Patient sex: F
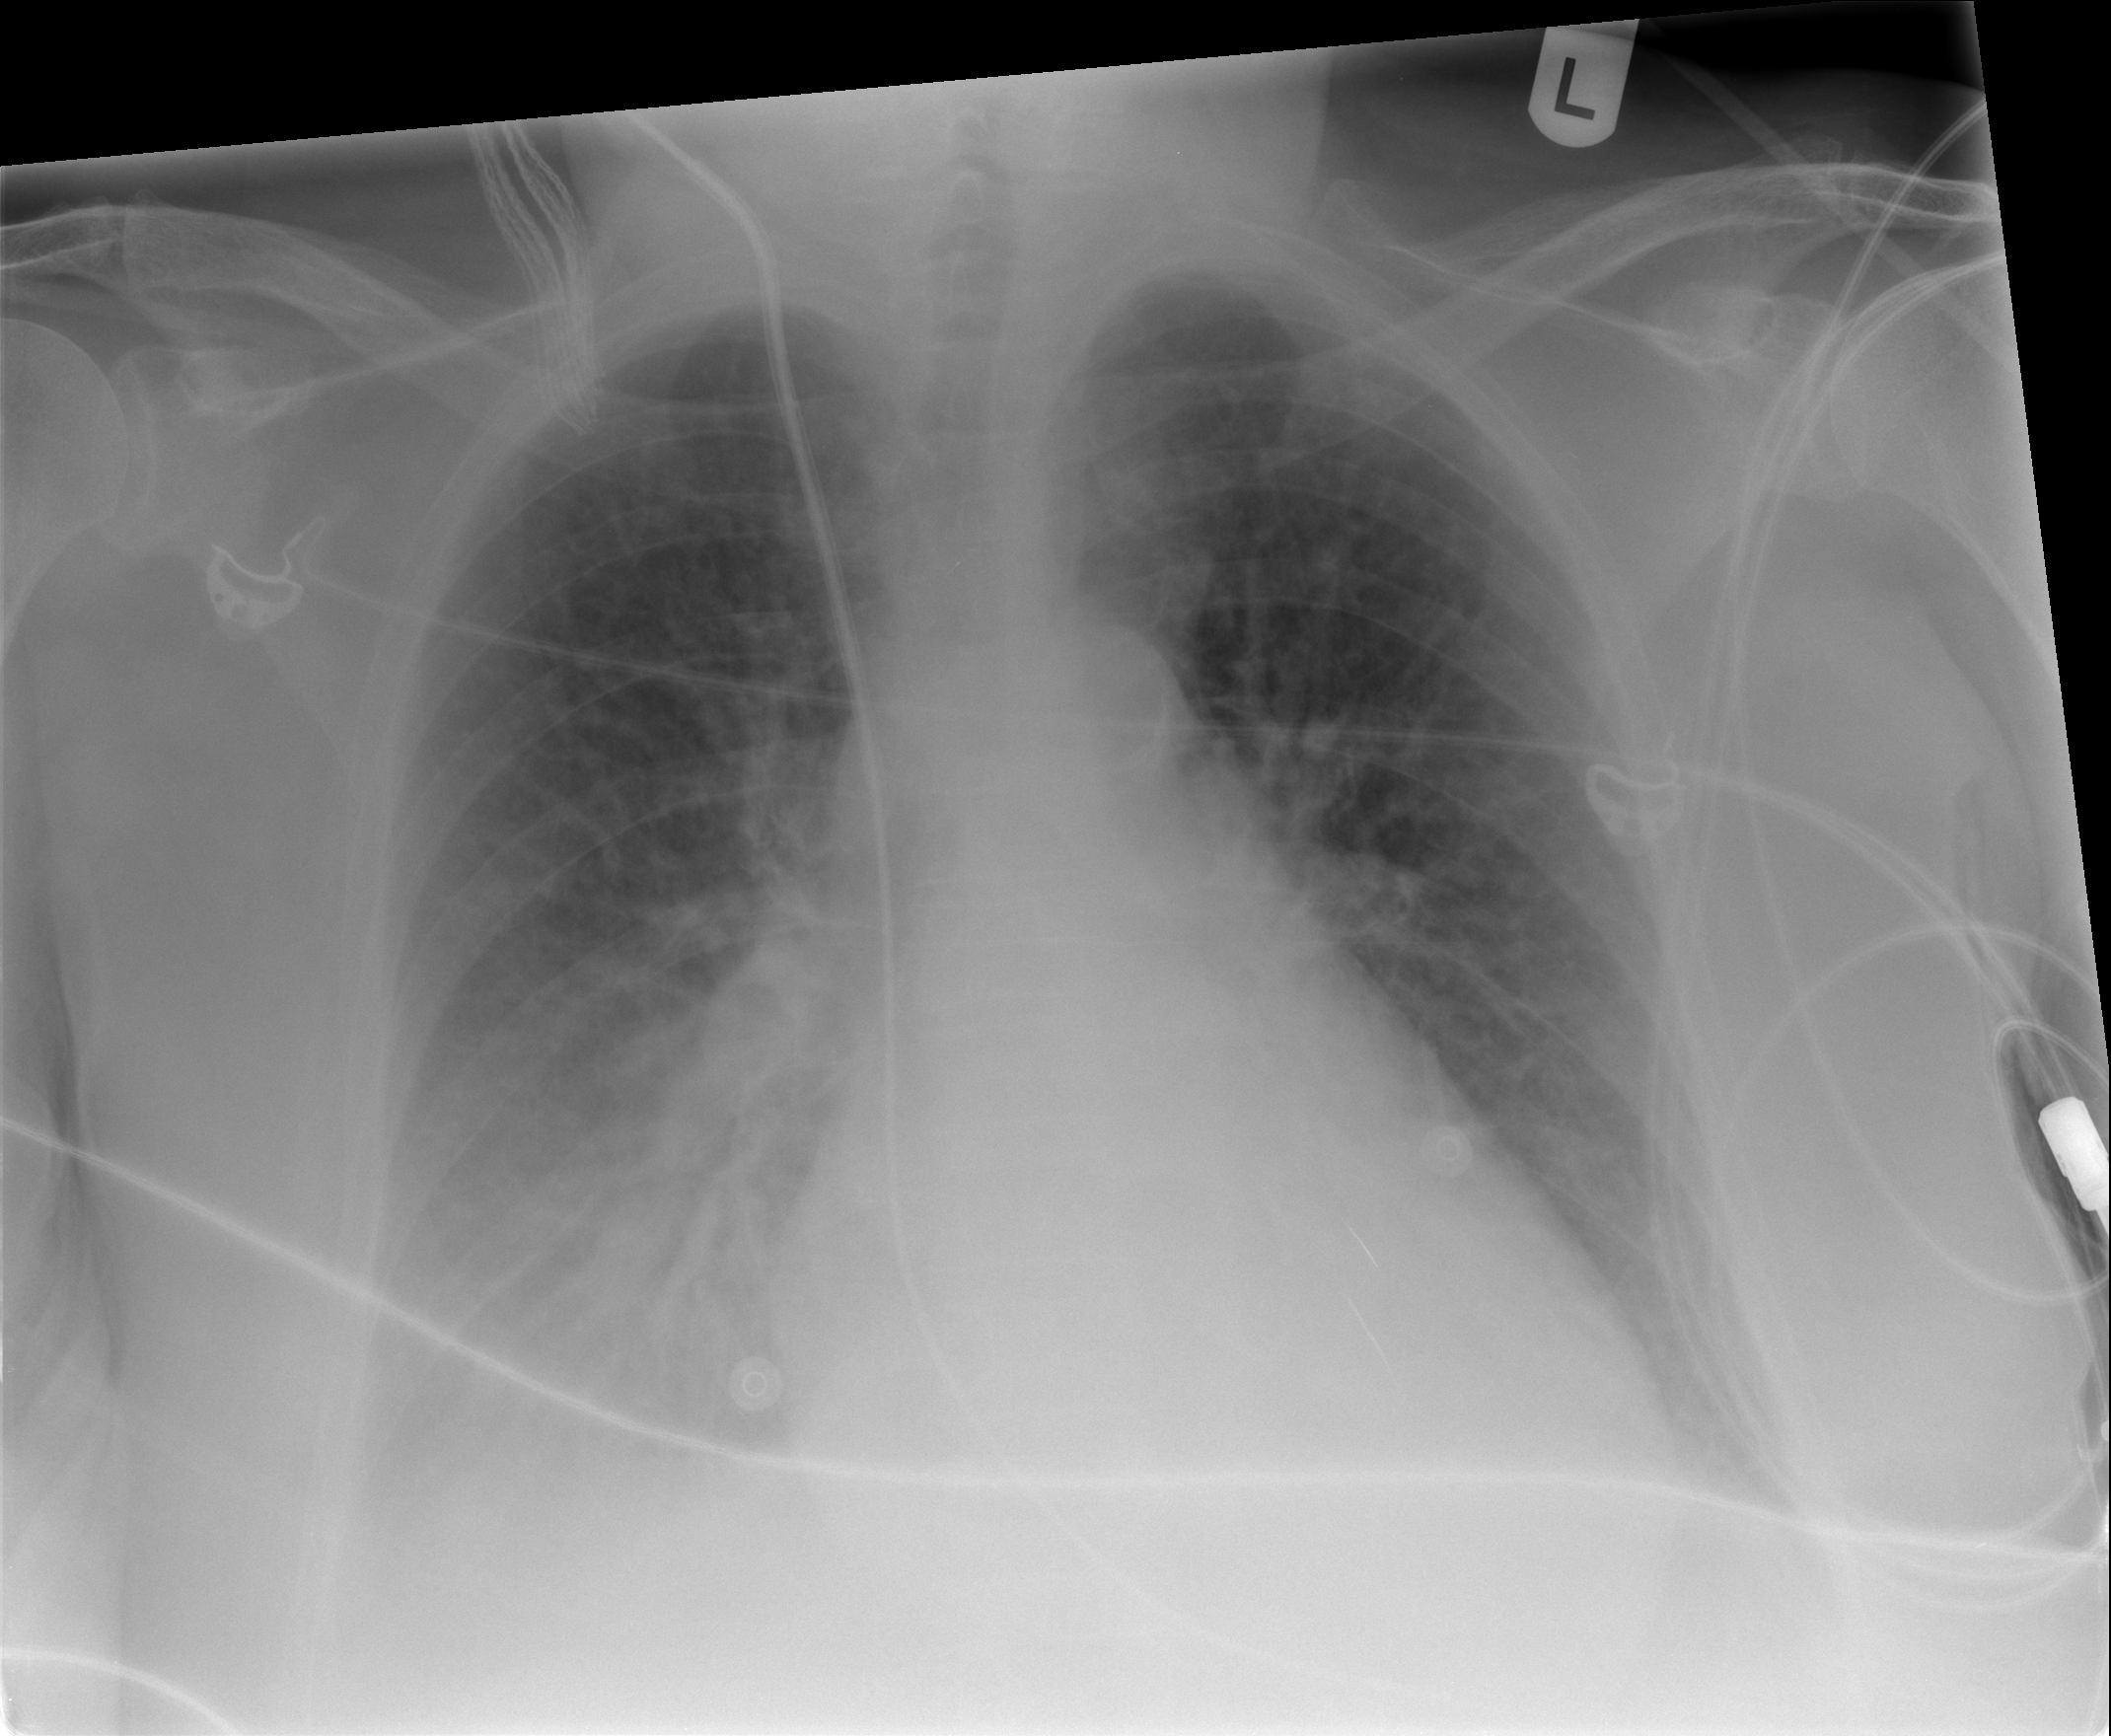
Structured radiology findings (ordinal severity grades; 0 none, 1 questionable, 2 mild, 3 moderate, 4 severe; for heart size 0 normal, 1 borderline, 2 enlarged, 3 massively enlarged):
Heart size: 2
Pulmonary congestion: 2
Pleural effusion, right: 3
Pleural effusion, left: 2
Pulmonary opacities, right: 2
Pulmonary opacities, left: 0
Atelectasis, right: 2
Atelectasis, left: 2